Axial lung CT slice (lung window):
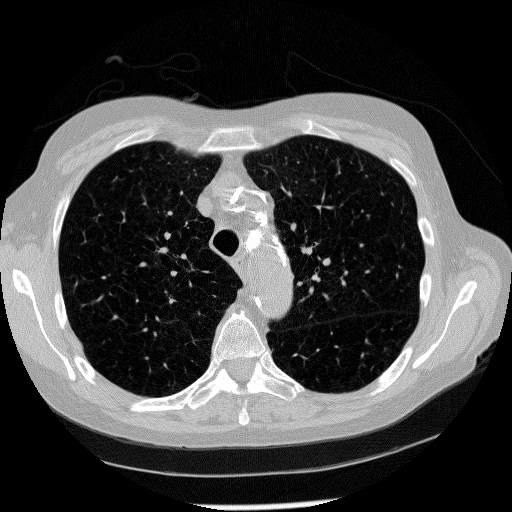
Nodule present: no